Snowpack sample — Buffalo Mountain, Silverthorne, Colorado, USA (1/25/25, 10:11 AM MST)
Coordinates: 39.6222, -106.1139
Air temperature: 22 °F
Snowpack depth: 110 cm
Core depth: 40 cm
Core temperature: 46.4 °F
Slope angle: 12°, slope face: 102°
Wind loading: high
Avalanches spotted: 0
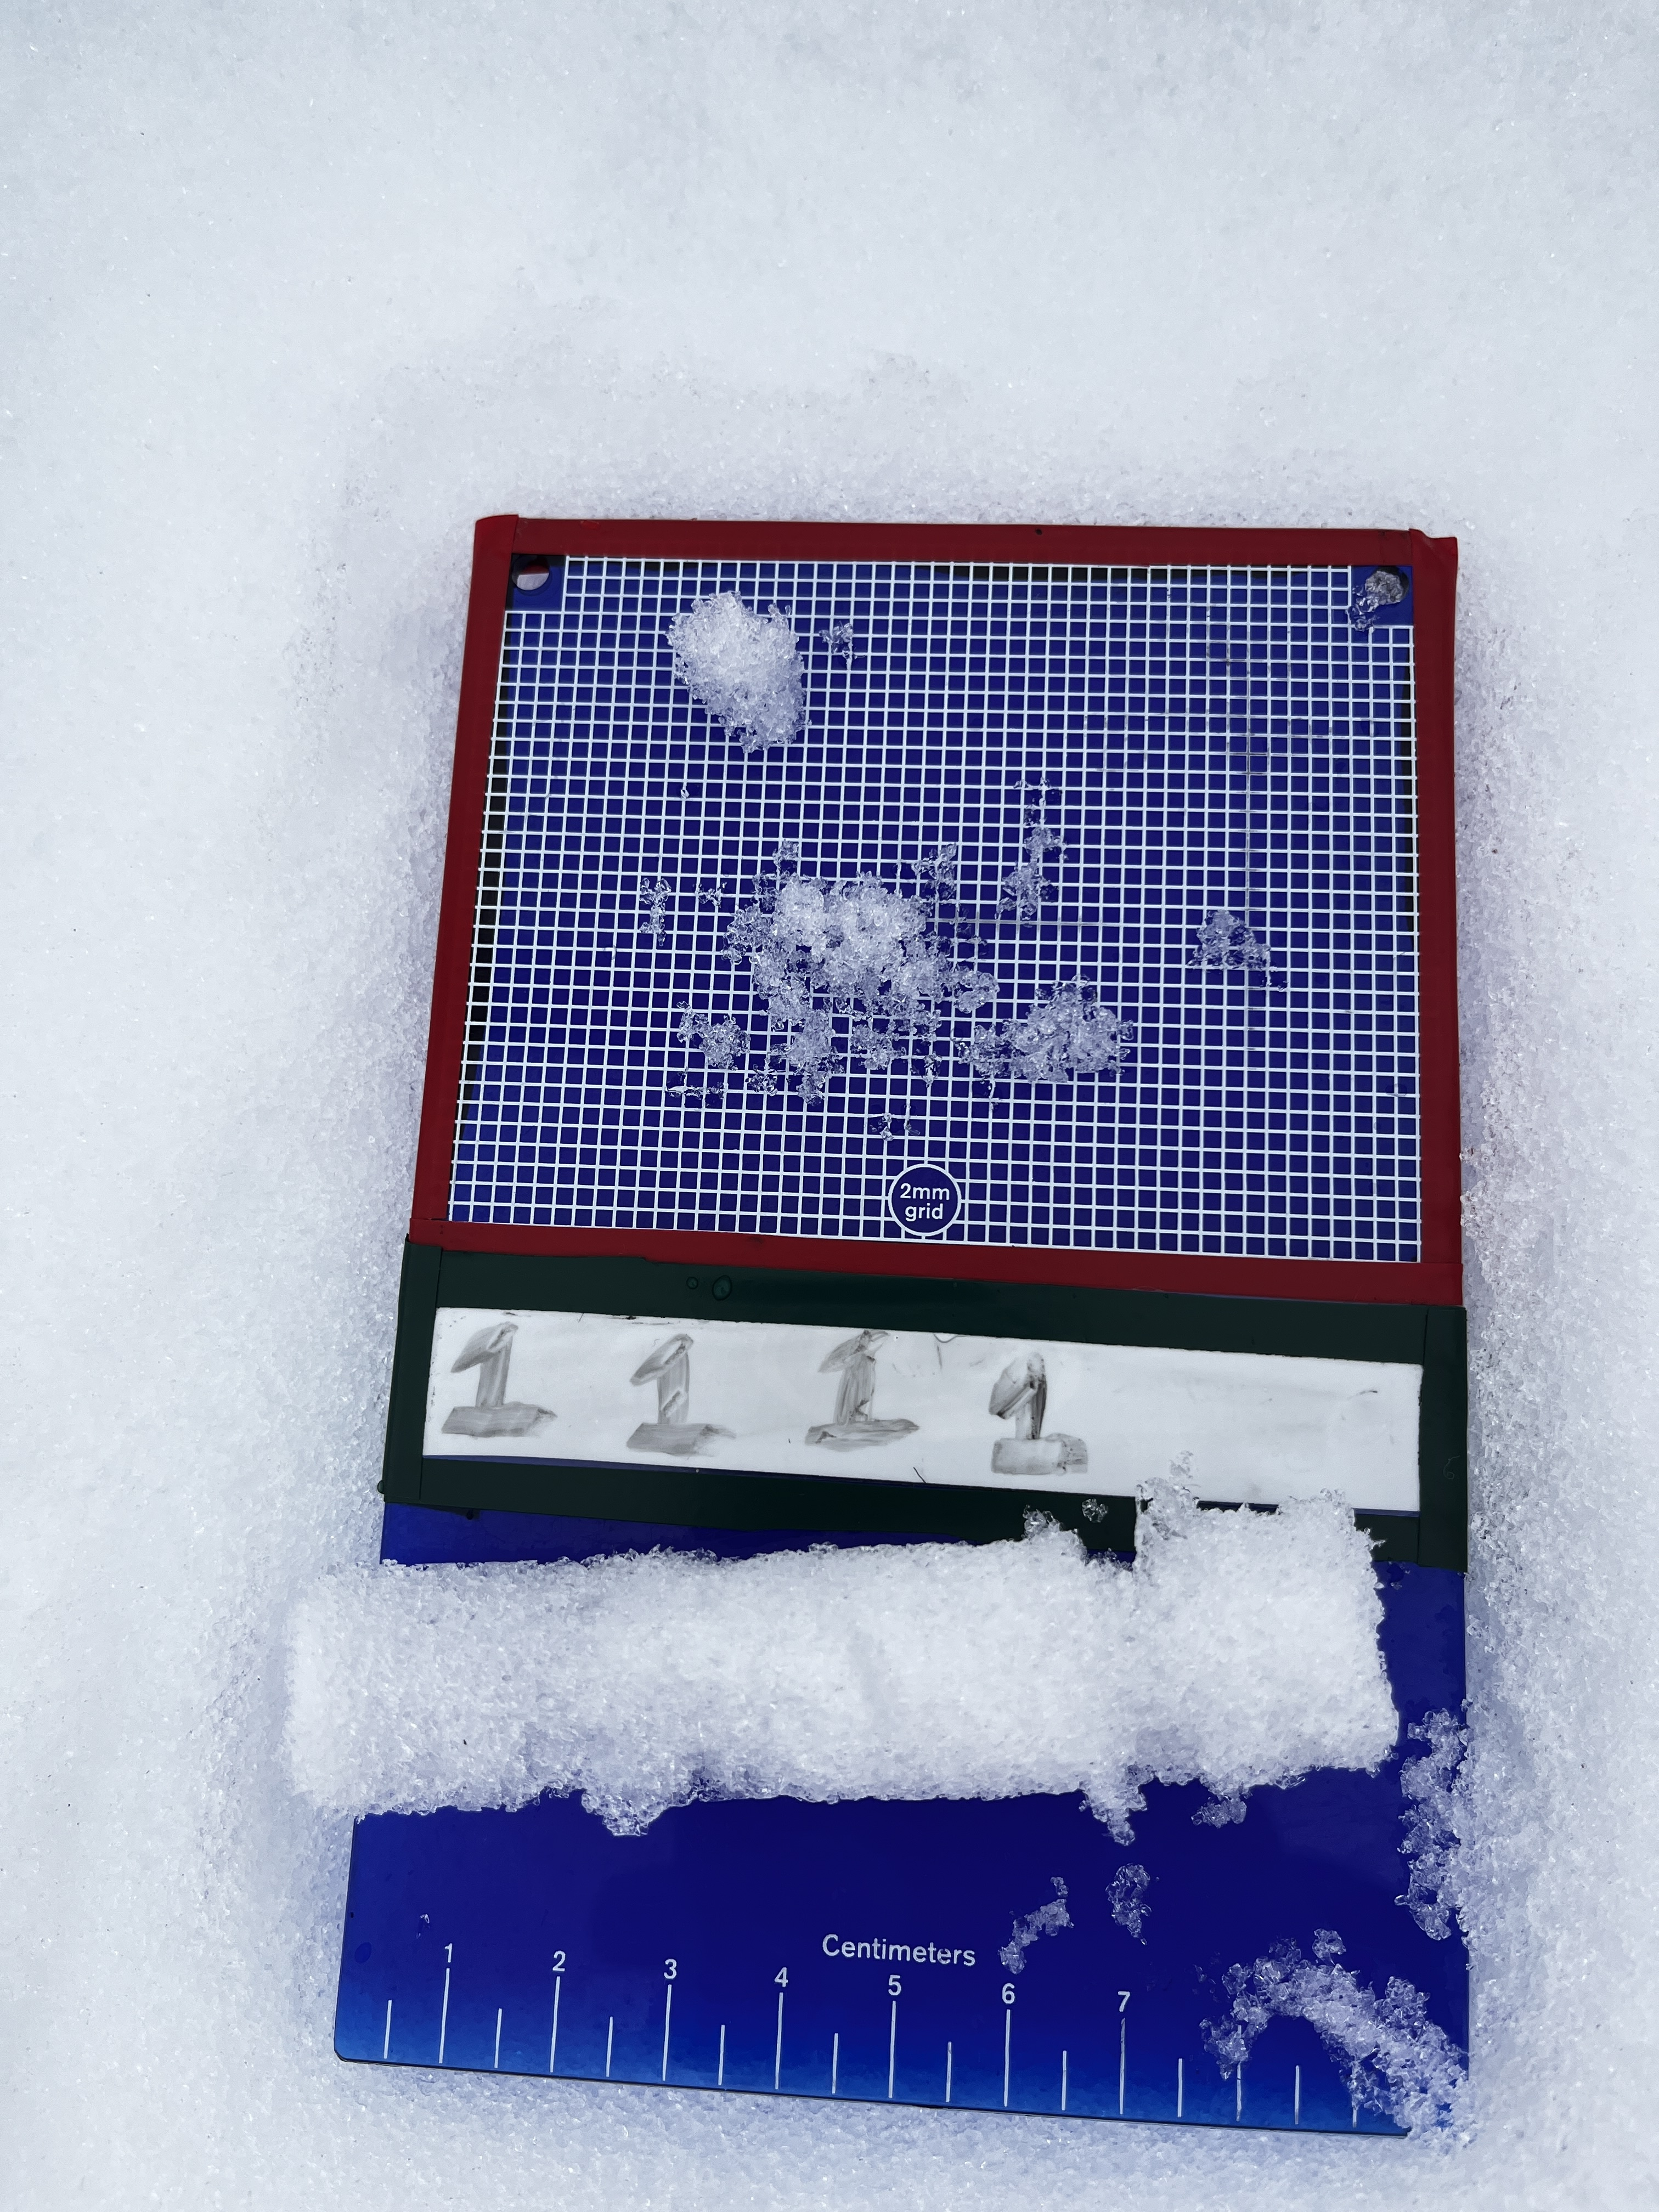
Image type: crystal_card
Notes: No avalanches nearby, collected on the outskirts of a fire break 15 meters from the treeline, on way to Buffalo and Red Mountain